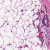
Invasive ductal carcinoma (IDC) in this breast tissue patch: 0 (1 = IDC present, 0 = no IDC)